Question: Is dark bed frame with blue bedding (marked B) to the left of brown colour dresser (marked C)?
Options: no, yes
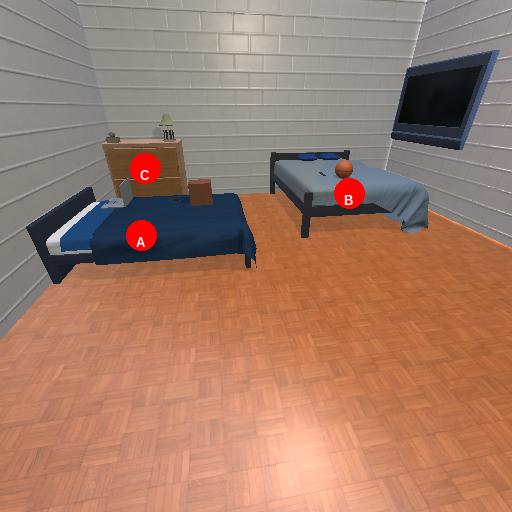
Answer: no